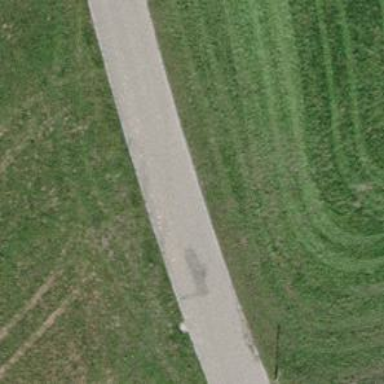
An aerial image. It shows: Compacted track road.